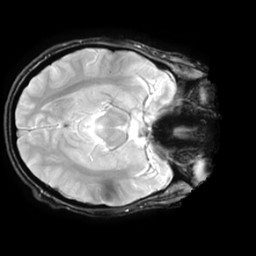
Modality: T2starw
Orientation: axial
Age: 22
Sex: male
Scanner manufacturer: ge
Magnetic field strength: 3 T
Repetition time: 0.65 s
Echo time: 0.02 s